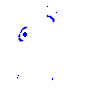
Particle: proton